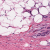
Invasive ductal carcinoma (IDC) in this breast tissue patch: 1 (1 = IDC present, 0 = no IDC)